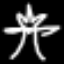
Label: palm tree